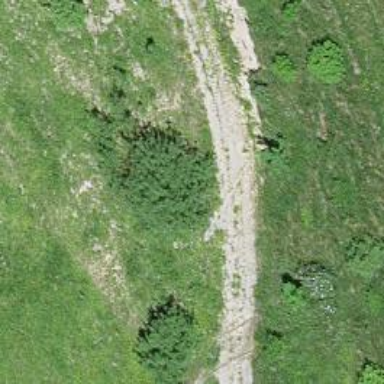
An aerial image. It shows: Track road with grade4 tracktype.